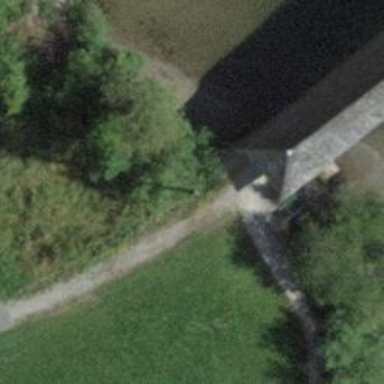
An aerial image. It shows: Track road with bridge.